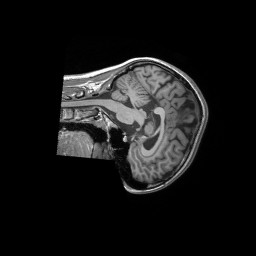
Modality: T1w
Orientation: sagittal